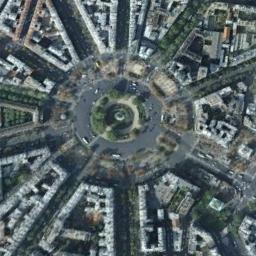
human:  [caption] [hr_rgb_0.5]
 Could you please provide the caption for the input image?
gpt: There are many bifurcation roads with many moving and waiting vehicles, And many neatly arranged tall buildings and some trees around the roundabout .

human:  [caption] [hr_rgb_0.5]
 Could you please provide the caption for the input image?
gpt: The roundabout with some exits and entrances is surrounded by lots of buildings and some cars are driving on the roundabout .

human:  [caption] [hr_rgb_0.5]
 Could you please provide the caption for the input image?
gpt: Many buildings of different shapes are around the roundabout .

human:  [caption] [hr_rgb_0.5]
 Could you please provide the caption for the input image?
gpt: The roundabout is next to buildings and trees .

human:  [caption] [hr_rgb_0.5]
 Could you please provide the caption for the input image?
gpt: There are many buildings around the roundabout .